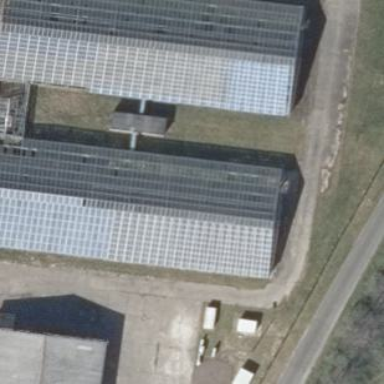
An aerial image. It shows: Greenhouse.